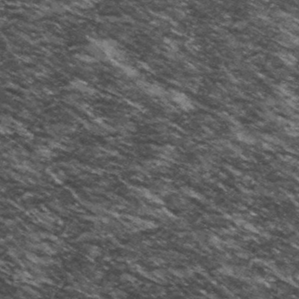
Label: frost